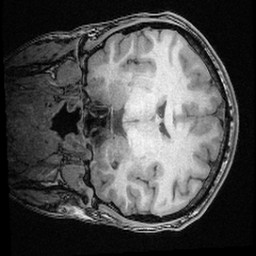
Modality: T1w
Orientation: coronal
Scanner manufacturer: ge
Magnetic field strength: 3 T
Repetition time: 0.008572 s
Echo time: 0.003384 s